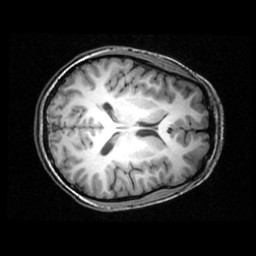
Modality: T1w
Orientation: axial
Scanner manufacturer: ge
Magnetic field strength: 3 T
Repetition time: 0.01222 s
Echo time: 0.005176 s